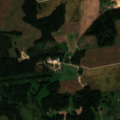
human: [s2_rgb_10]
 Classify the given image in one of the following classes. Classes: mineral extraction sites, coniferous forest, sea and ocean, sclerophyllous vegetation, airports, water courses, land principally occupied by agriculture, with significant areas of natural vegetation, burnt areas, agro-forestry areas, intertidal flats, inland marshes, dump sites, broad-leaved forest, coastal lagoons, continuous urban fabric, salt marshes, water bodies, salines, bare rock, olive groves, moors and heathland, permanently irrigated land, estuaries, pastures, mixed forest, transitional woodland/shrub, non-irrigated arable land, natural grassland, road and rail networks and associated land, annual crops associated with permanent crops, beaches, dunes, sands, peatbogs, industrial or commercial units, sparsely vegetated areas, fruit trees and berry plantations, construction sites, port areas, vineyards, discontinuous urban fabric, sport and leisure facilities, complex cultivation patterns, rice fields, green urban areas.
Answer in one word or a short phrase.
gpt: non-irrigated arable land, complex cultivation patterns, land principally occupied by agriculture, with significant areas of natural vegetation, mixed forest